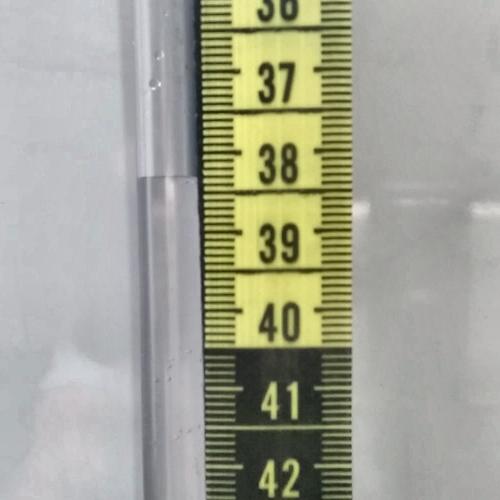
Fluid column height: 38.3 cm